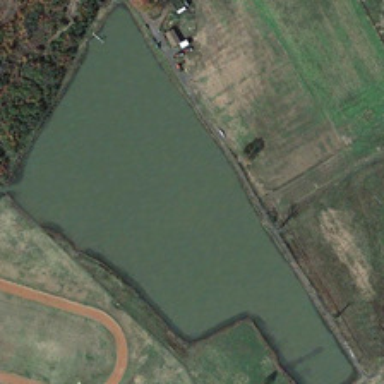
Green meadows and a playground are near a pond .